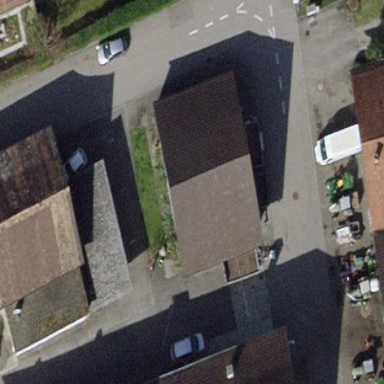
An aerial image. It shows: Shed building.